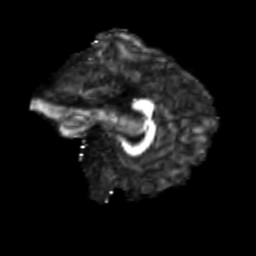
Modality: FA
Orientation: sagittal
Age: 20
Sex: female
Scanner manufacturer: siemens
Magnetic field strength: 3 T
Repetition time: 3.5 s
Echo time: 0.125 s